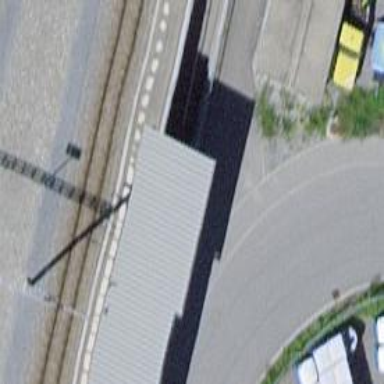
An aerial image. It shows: Paved footway tunnel.